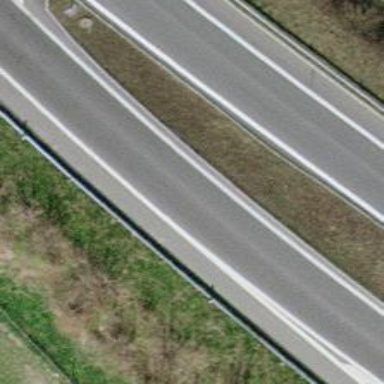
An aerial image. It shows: Trunk highway with no sidewalks.